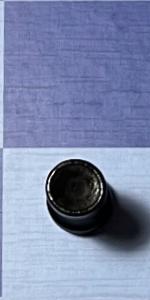
Label: Rook_Black